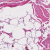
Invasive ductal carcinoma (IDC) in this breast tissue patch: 0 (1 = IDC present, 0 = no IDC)